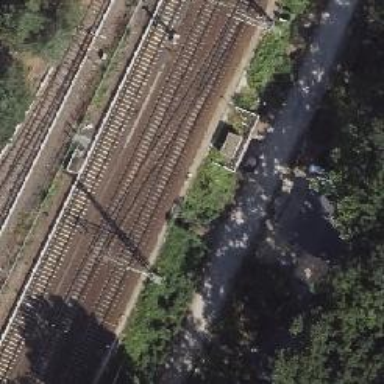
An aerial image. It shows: Railway with electrified contact lines.